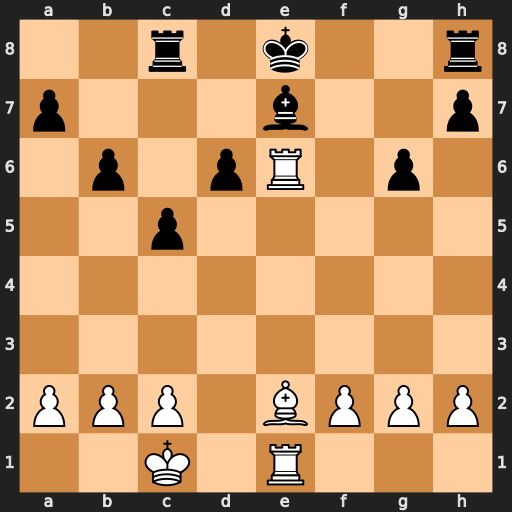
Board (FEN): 2r1k2r/p3b2p/1p1pR1p1/2p5/8/8/PPP1BPPP/2K1R3
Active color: w
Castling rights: k
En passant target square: -
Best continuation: Bb5+ Kf8 Rxe7